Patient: sex M, age 51
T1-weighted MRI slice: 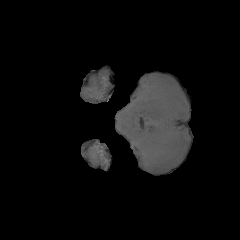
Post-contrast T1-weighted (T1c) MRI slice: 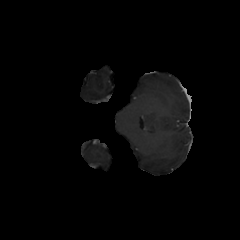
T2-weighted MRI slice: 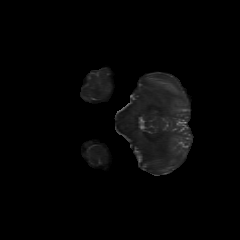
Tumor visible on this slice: no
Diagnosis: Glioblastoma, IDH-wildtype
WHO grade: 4